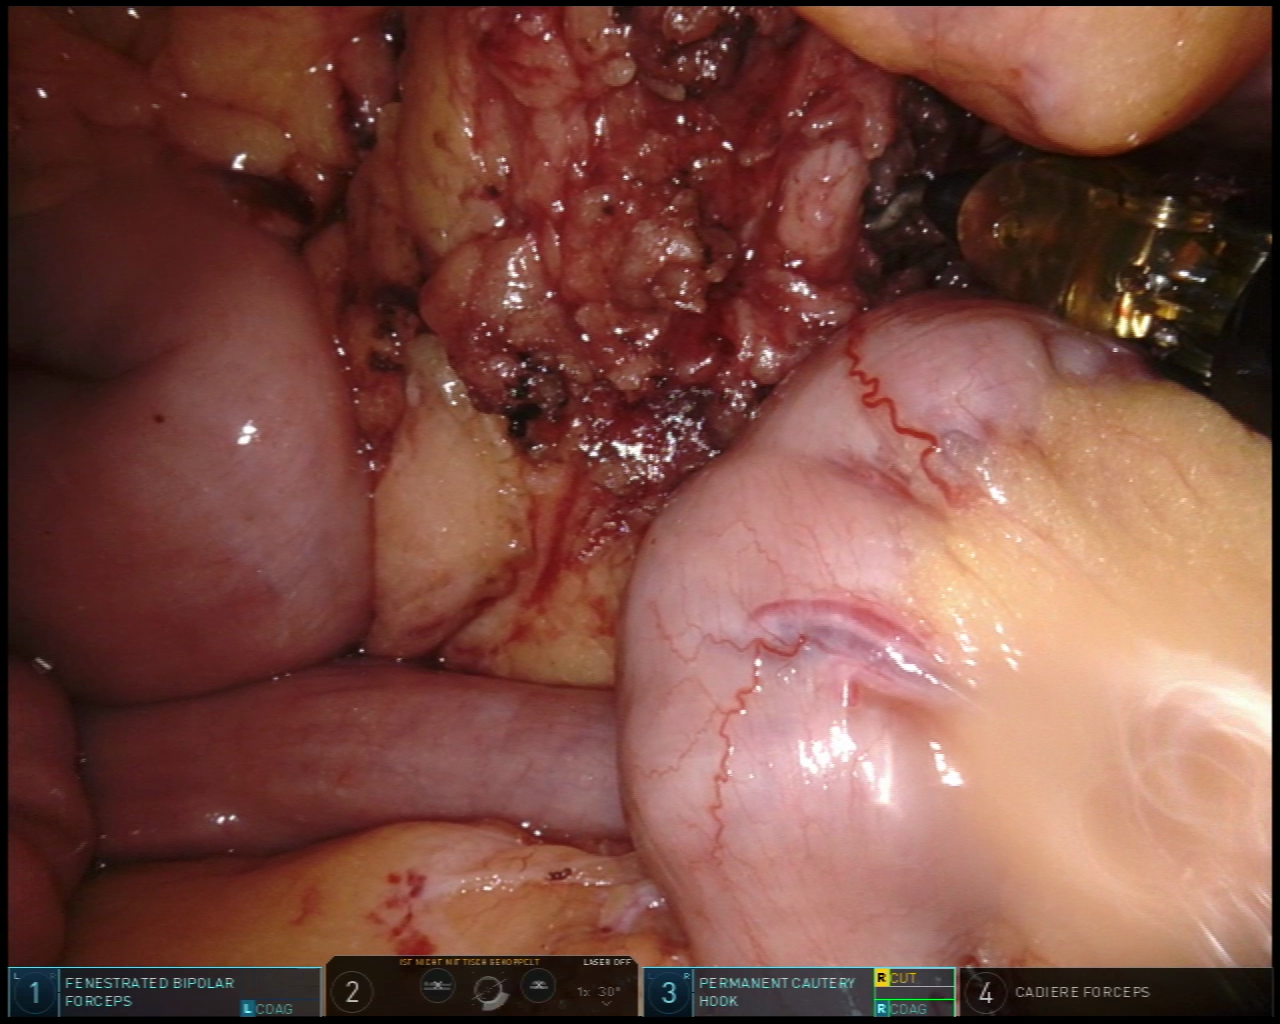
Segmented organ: inferior_mesenteric_artery
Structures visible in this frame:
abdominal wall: no
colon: no
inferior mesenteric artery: yes
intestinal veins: no
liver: no
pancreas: no
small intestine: yes
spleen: no
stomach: no
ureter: no
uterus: no
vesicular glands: no